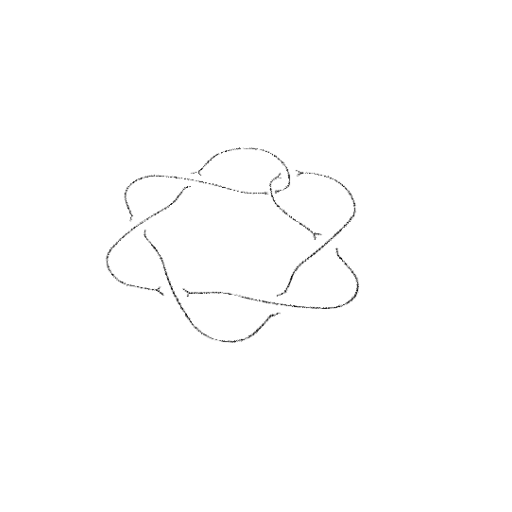
Crossing number: 7